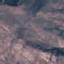
Land use / land cover class: HerbaceousVegetation